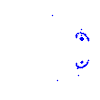
Particle: kaon